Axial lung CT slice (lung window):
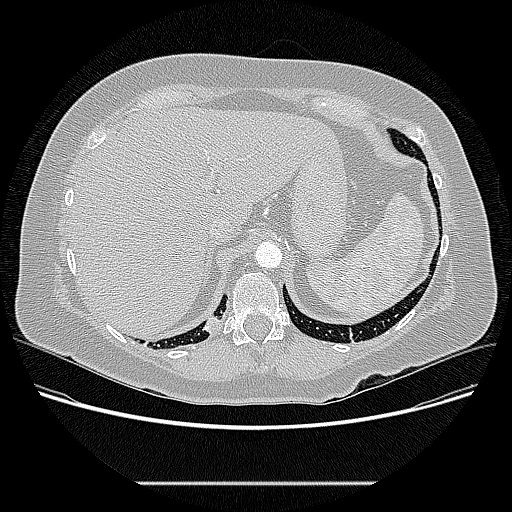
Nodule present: yes
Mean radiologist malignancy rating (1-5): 3